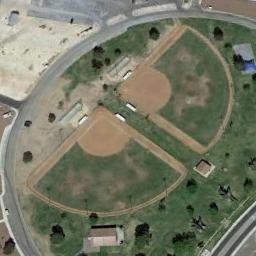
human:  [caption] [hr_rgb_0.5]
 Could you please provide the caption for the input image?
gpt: There are two baseball diamonds in the middle of the road .

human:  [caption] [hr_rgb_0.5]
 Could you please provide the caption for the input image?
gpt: There are two baseball diamonds in the grass along the roads .

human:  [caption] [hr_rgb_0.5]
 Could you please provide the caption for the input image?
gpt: Two baseball diamonds make up a semicircle while some trees and some buildings beside .

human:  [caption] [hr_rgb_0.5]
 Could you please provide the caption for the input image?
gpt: There are four baseball fields in the picture .

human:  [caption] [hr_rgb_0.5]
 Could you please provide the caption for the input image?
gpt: Two baseball diamonds in a semicircle grass .